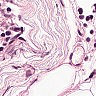
Metastatic tissue present: no